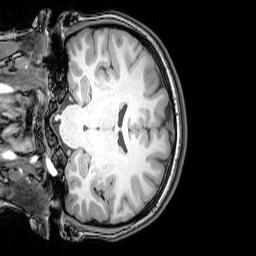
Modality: T1w
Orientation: coronal
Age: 21
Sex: female
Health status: healthy
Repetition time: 0.081 s
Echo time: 0.037 s